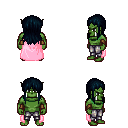
a pixel art fantasy rpg character, male body template, orc, green skin, pink cape, metal pants, raven unkempt hairstyle, cloth bracers, four views (front, back, left, right), 2x2 character sprite sheet, small pixel art, hard edges, no anti-aliasing